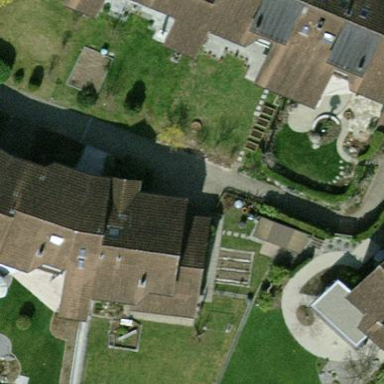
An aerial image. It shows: Terrace building.